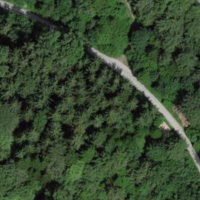
EUNIS habitat code: 41
Species observed at this site:
Sorbus aucuparia